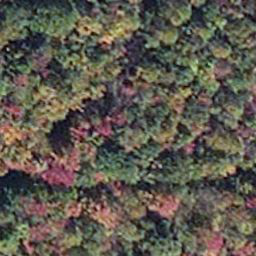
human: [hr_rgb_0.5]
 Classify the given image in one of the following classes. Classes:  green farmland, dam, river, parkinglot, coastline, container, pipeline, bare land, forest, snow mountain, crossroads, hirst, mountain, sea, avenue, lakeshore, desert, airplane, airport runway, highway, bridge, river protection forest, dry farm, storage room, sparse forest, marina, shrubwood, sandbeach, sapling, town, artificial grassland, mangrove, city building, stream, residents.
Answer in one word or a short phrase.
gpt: mangrove